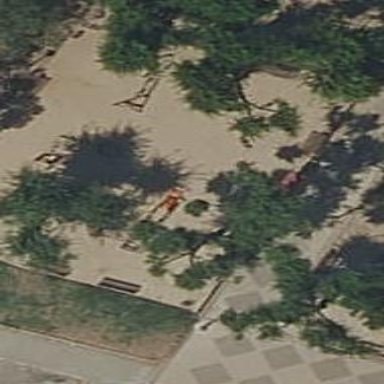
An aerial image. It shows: Playground area for leisure activities on the land.